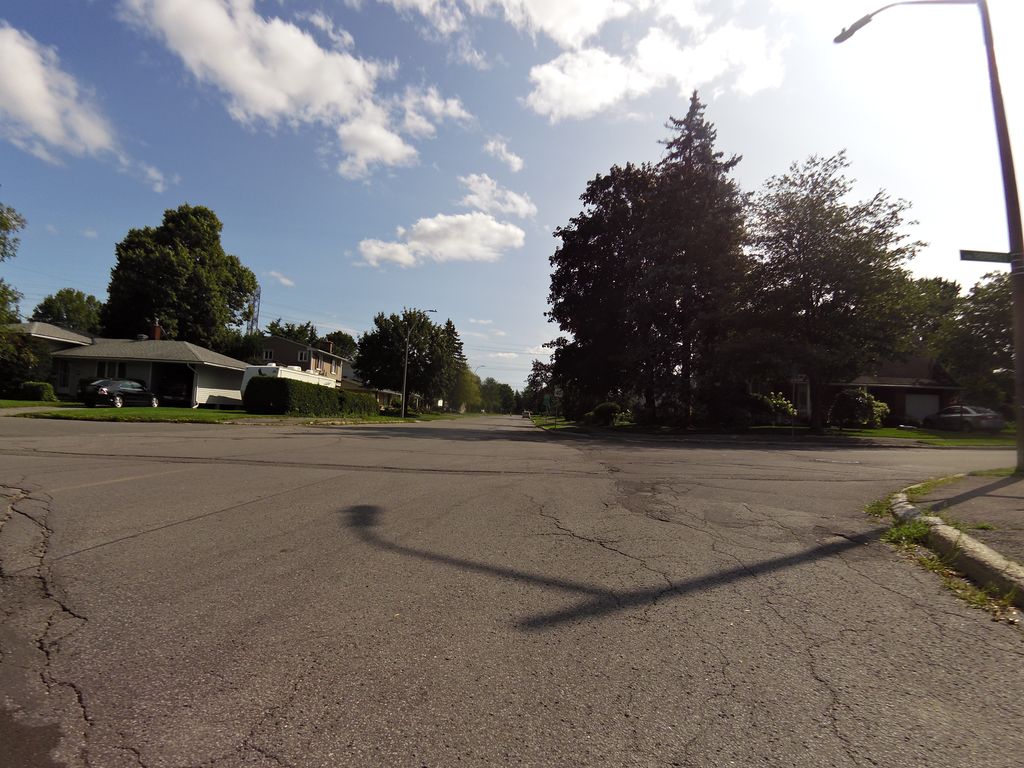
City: ottawa-gatineau